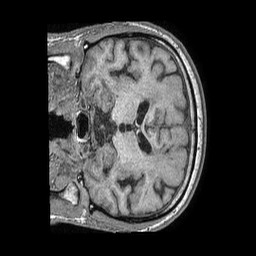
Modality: T1w
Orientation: coronal
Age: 57
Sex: male
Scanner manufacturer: philips
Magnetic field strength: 1.5 T
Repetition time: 0.007506 s
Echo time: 0.003405 s